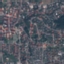
Label: Residential